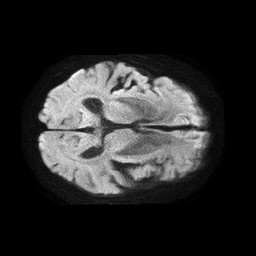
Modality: TRACE
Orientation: axial
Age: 86
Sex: male
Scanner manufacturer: philips
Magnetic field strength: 1.5 T
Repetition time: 4.6 s
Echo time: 0.09059 s